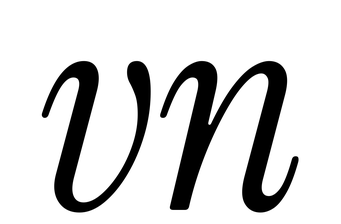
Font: InstrumentSerif-Italic